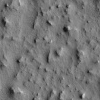
Atmospheric dust classification: not_dusty